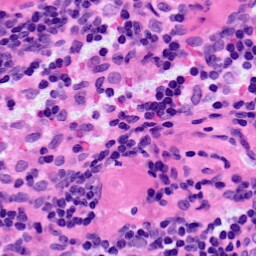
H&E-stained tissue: LymphNode